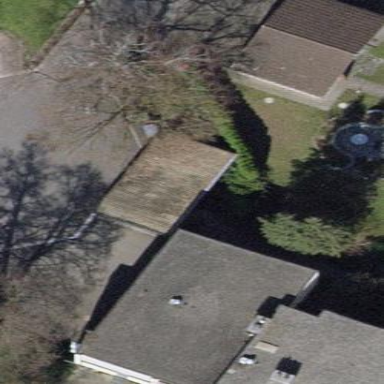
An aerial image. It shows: Carport structure.